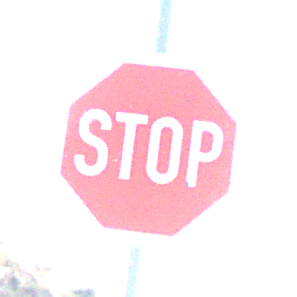
Verkehrszeichen: Stop
Umgebung: Outdoor, Nature
Tageszeit: Midday
Wetter: Clear
Licht: Natural
Jahreszeit: NotSpecified
Kontrast: HighContrast